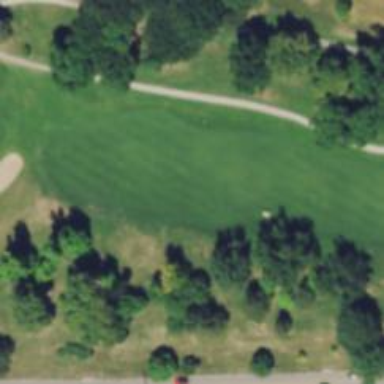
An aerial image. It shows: Grassy area designated as golf fairway.